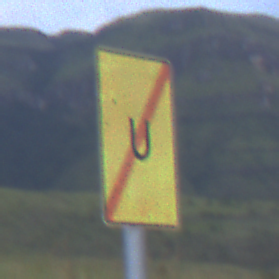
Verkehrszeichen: EndeUmleitung
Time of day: SunriseSunset
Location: Outdoor (Nature)
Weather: PartlyCloudy
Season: NotSpecified
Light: Natural